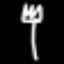
Label: fork